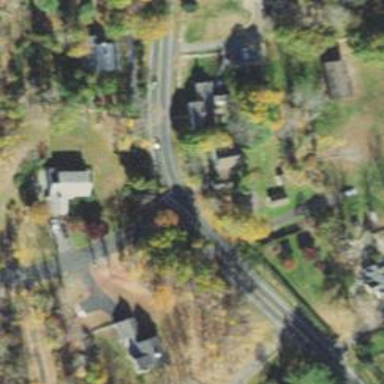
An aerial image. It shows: Road with stop sign.